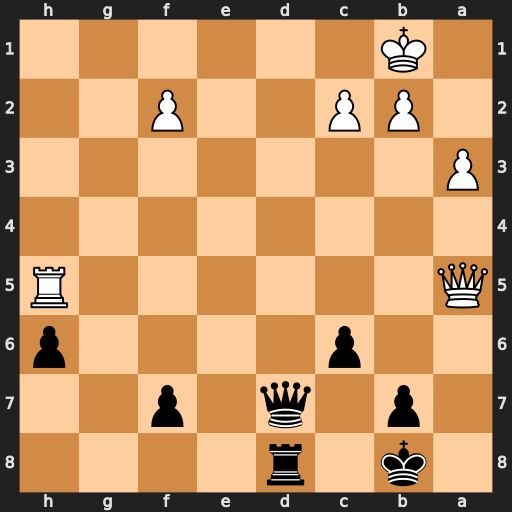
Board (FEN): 1k1r4/1p1q1p2/2p4p/Q6R/8/P7/1PP2P2/1K6
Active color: b
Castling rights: -
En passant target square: -
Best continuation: Qd1+ Ka2 Rd5 Rh1 Qxh1